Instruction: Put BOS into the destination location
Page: home
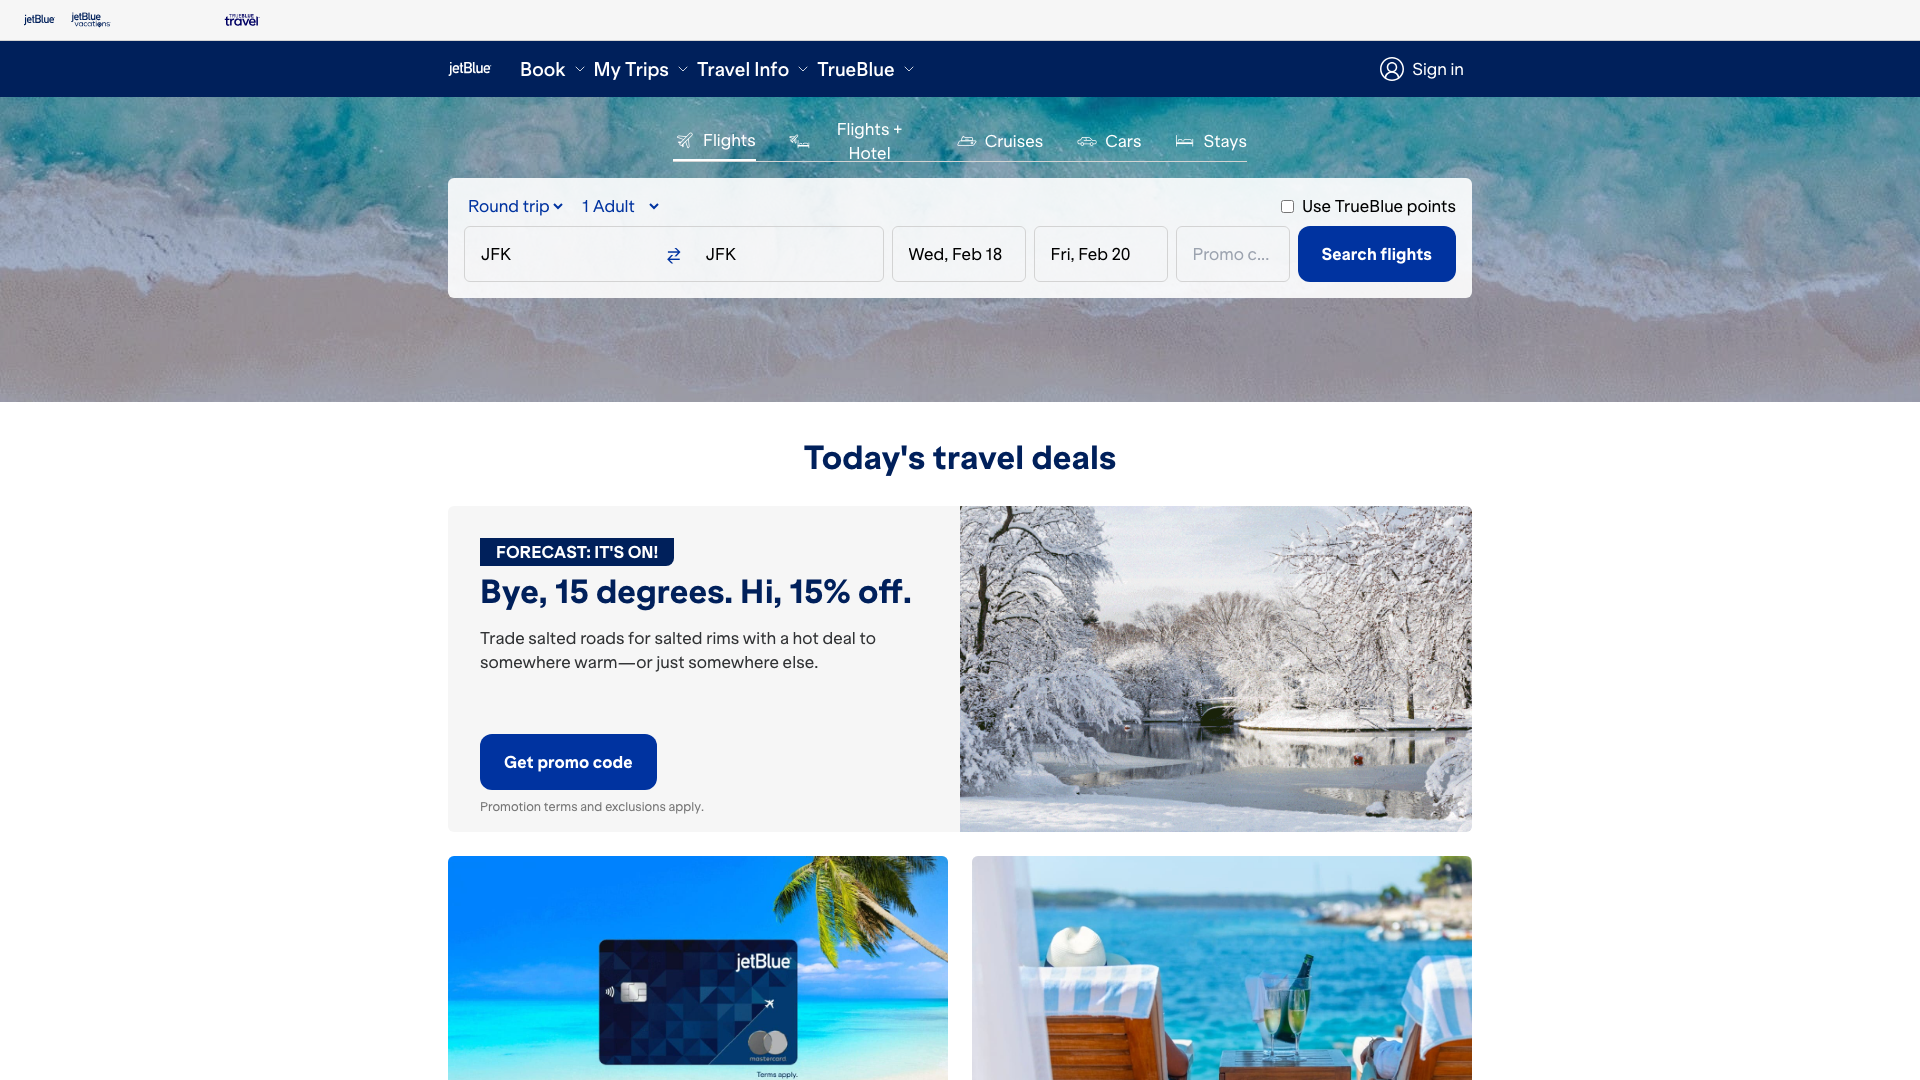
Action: type